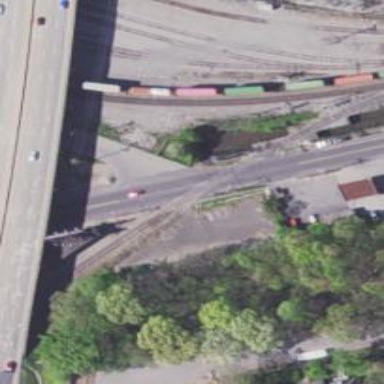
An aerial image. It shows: Railway crossing.